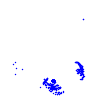
Particle: pion